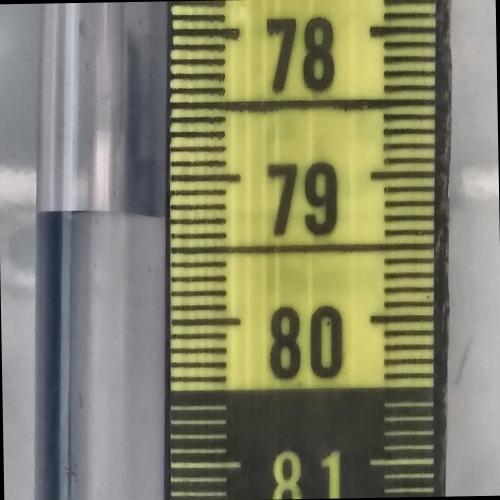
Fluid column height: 79.3 cm